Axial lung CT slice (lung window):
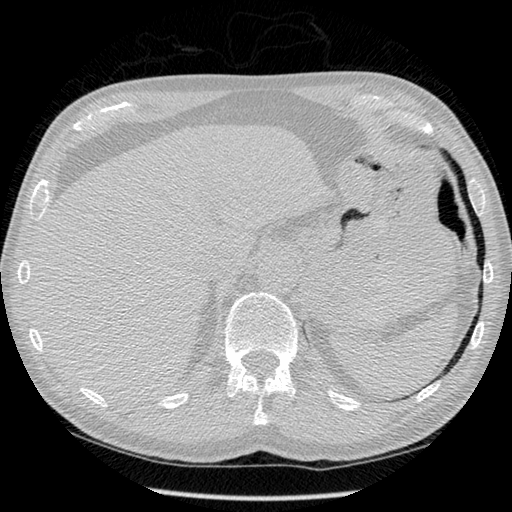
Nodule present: no